Field crop: tomato
Growth stage: 1
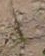
Species: cyperus